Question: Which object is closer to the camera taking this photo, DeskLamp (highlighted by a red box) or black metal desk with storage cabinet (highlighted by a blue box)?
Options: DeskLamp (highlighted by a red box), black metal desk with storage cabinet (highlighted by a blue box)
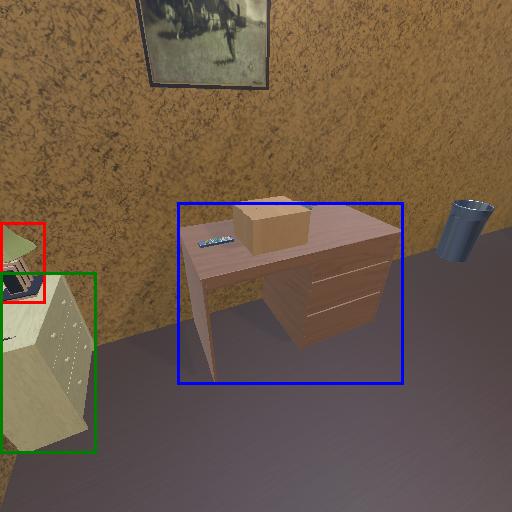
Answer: DeskLamp (highlighted by a red box)